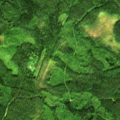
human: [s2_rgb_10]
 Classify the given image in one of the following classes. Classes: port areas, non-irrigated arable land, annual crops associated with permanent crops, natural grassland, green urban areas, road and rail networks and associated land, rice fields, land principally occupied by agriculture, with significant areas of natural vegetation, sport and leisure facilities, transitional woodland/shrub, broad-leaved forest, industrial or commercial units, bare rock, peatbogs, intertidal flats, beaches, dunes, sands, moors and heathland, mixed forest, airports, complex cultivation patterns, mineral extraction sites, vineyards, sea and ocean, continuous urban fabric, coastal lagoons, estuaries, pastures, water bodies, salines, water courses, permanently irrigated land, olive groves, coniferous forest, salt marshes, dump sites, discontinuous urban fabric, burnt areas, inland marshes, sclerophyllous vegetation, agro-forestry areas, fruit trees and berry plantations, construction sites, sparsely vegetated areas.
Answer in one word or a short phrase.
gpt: coniferous forest, mixed forest